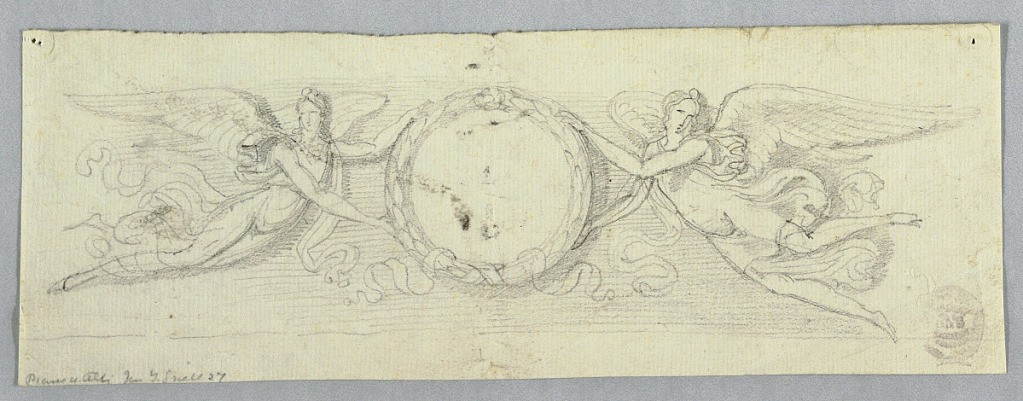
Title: Two Winged Genii with Laurel Wreath
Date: ca. 1825
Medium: Black crayon on paper
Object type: Drawing
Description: Horizontal rectangle with two winged genii holding a laurel wreath which has a ribbon at its bottom. Hatched background. Framing line at bottom. Obverse: slight sketch, of two spirals of a rinceau, and an account written in pencil.